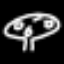
Label: mushroom